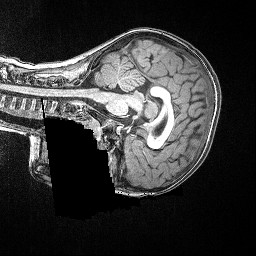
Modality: T1w
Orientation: sagittal
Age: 83
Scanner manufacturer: siemens
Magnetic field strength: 3 T
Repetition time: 2.5 s
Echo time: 0.00347 s